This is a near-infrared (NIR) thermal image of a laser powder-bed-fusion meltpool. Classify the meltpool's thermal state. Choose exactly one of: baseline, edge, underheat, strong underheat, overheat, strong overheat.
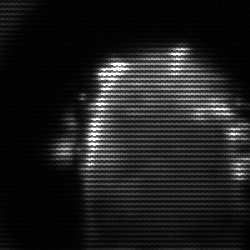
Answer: baseline